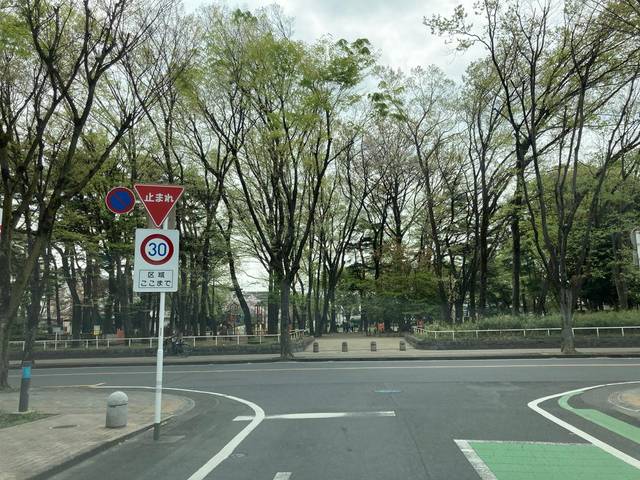
Region: Japan
Coordinates: 35.805, 139.452